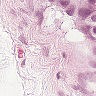
Metastatic tissue present: yes